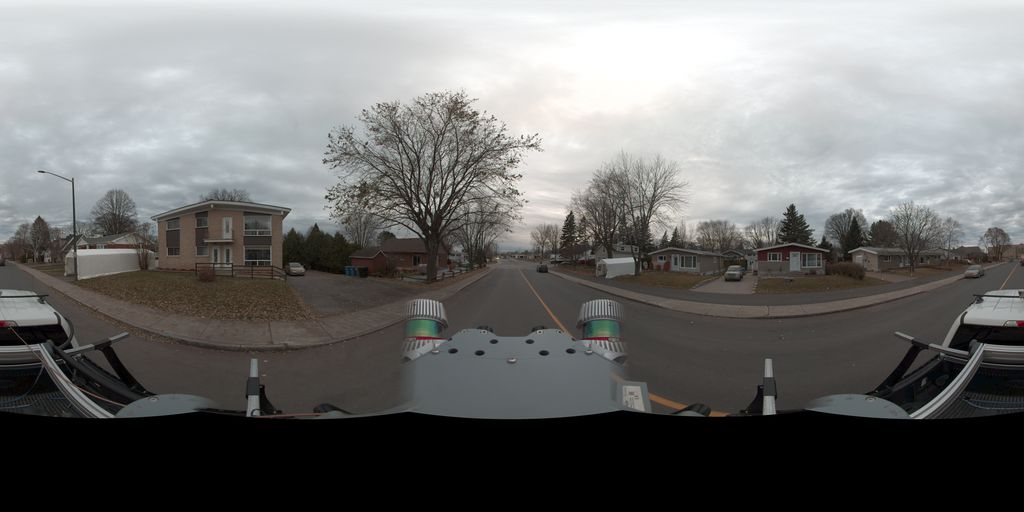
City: quebec_city